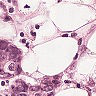
Metastatic tissue present: yes